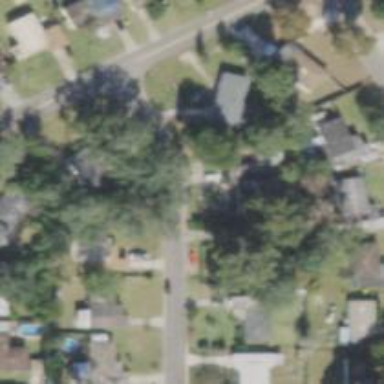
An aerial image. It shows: Residential road.